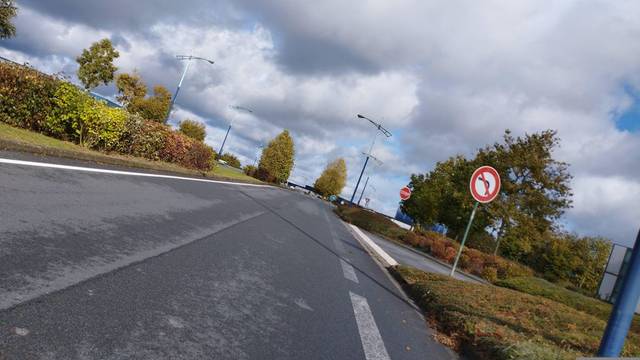
Region: France
Coordinates: 50.313, 2.827